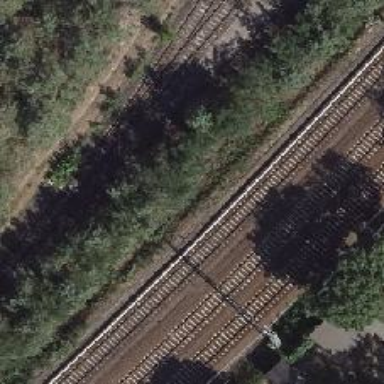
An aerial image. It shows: Railway milestone.